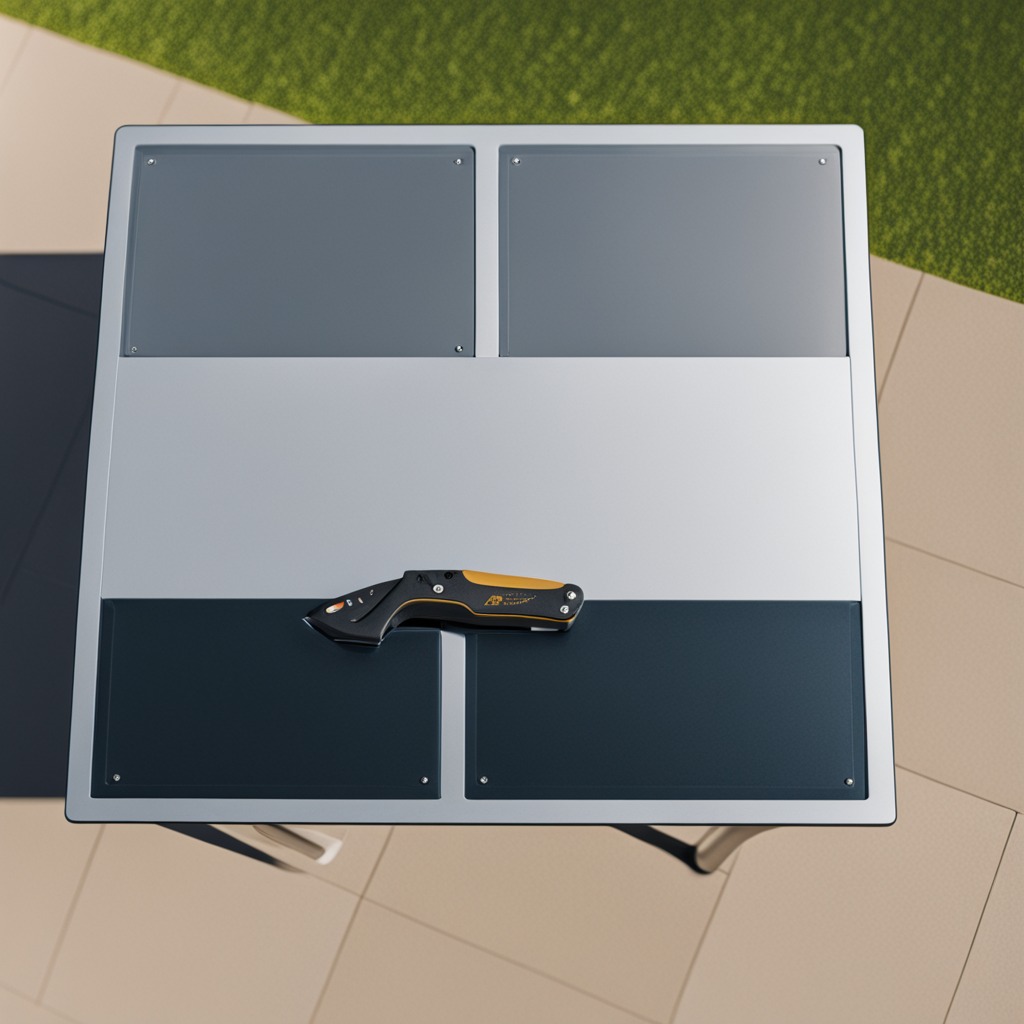
A utility knife lies on the table.